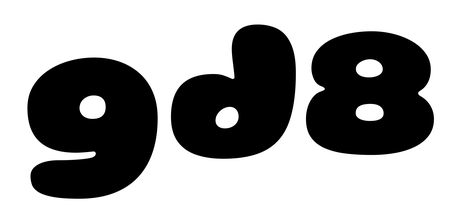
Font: Gluten_Black